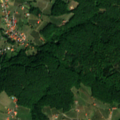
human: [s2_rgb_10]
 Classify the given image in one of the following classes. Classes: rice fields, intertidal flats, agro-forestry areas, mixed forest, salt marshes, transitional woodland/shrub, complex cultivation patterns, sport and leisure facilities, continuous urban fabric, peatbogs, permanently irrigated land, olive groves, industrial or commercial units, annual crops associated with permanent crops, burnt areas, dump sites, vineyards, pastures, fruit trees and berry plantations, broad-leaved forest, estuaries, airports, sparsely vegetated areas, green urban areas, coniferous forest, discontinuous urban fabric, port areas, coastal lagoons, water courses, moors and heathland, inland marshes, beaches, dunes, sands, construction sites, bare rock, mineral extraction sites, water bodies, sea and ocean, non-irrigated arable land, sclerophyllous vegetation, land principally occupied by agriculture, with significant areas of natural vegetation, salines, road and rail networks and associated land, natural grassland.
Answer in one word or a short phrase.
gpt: non-irrigated arable land, vineyards, broad-leaved forest